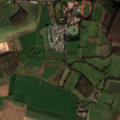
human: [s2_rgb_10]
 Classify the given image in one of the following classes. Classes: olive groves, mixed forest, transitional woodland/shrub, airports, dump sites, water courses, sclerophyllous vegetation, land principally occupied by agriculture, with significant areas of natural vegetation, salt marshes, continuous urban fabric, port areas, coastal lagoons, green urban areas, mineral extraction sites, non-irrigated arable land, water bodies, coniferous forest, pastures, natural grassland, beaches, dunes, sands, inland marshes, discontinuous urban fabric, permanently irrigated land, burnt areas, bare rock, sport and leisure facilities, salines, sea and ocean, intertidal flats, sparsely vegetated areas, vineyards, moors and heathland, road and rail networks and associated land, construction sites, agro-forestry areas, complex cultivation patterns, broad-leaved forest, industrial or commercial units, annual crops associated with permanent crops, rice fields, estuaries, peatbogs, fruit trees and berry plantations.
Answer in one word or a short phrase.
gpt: discontinuous urban fabric, non-irrigated arable land, pastures, complex cultivation patterns, land principally occupied by agriculture, with significant areas of natural vegetation, broad-leaved forest